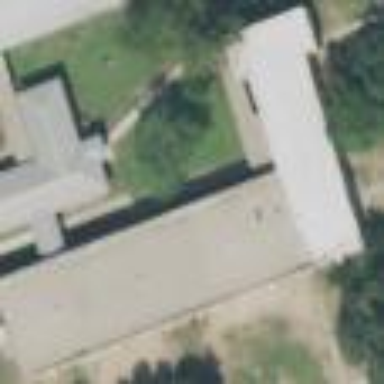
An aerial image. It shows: School building.